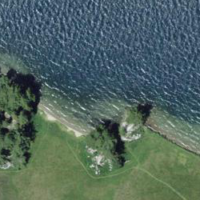
EUNIS habitat code: 26
Species observed at this site:
Arnica montana